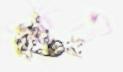
Label: Detritus